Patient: sex F, age 59
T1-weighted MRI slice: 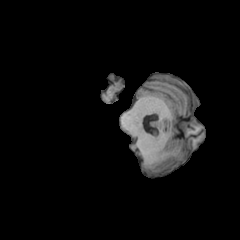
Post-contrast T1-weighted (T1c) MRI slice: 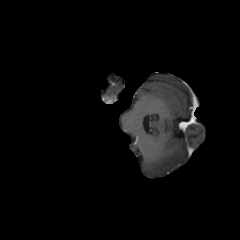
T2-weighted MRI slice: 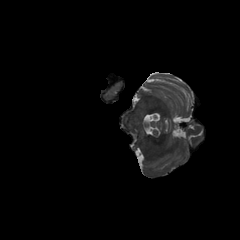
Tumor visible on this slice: no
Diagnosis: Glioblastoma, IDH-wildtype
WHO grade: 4